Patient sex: M
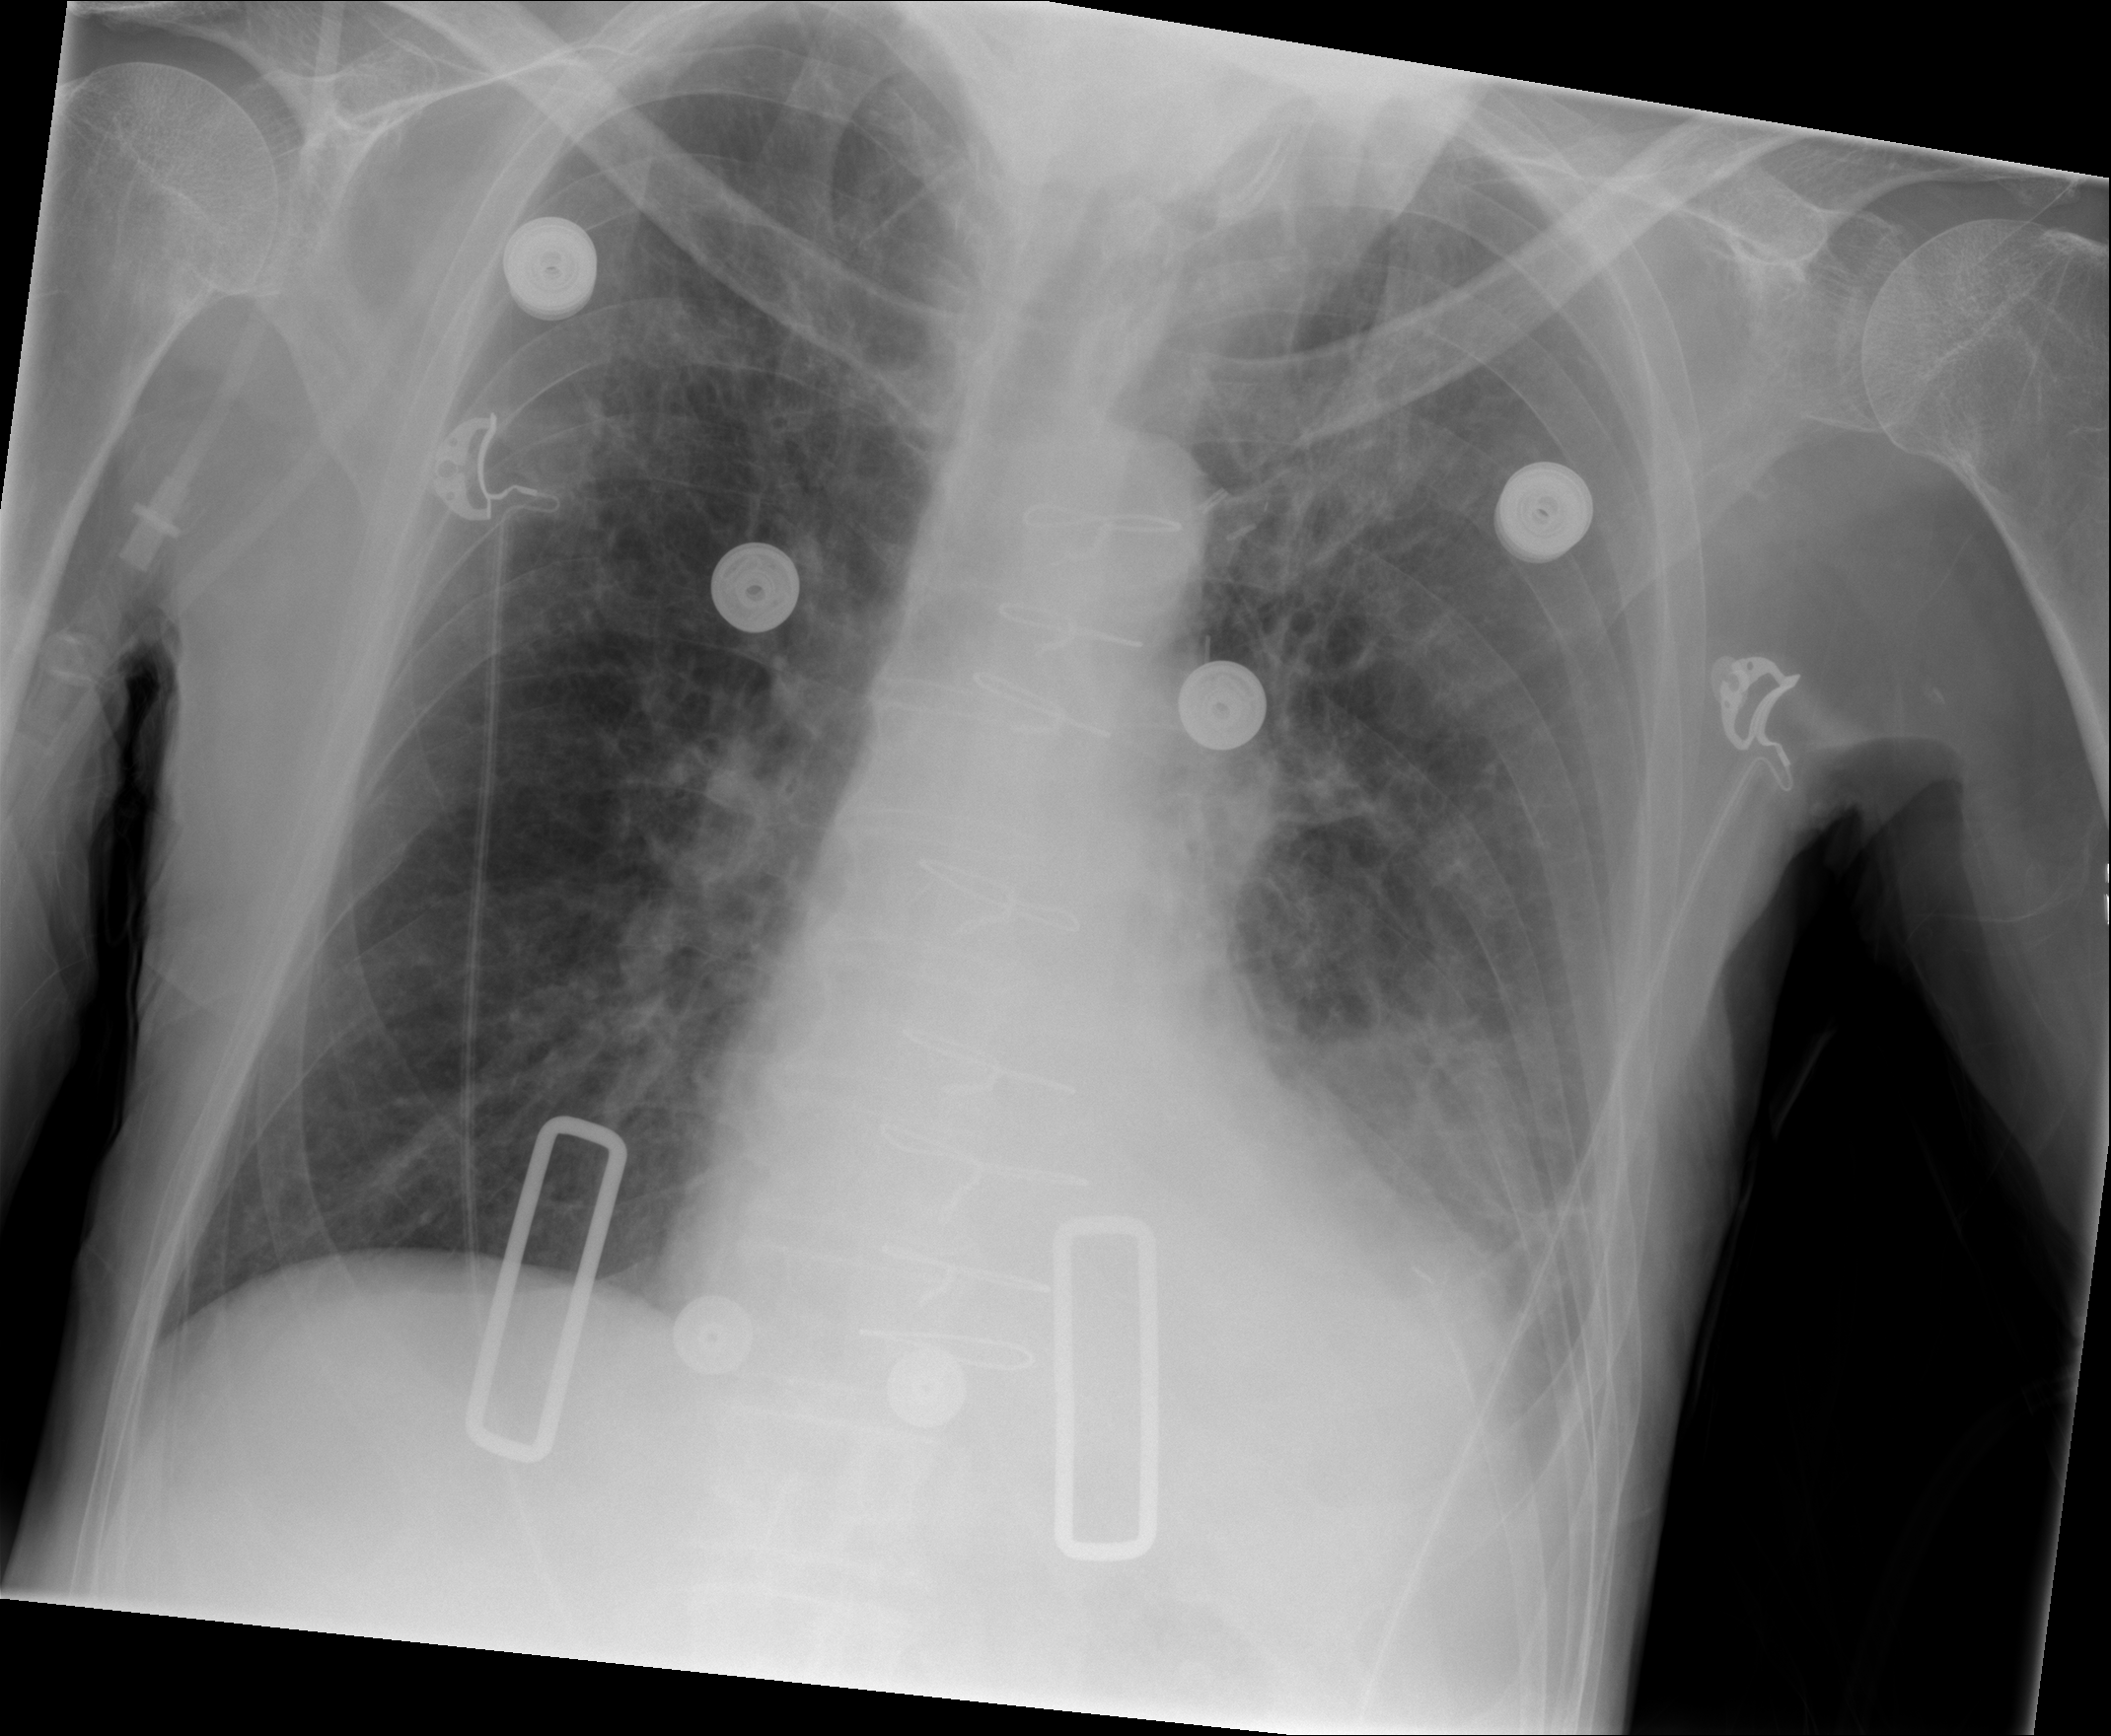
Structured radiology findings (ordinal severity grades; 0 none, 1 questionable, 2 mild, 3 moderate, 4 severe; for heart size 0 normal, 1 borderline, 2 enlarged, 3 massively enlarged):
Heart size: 1
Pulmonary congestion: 0
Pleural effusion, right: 0
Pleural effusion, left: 0
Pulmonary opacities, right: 0
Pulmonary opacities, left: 2
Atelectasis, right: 0
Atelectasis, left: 2